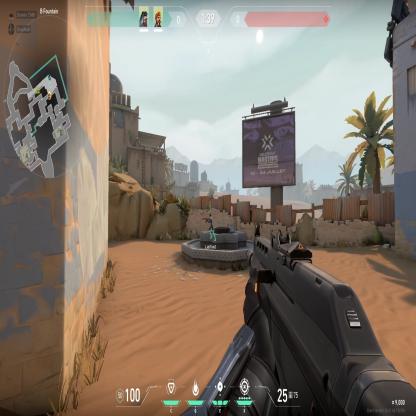
Label: teammate